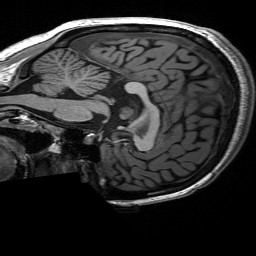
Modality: T1w
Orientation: sagittal
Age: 22
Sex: female
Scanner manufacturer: siemens
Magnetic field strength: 3 T
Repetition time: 2.53 s
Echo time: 0.00227 s